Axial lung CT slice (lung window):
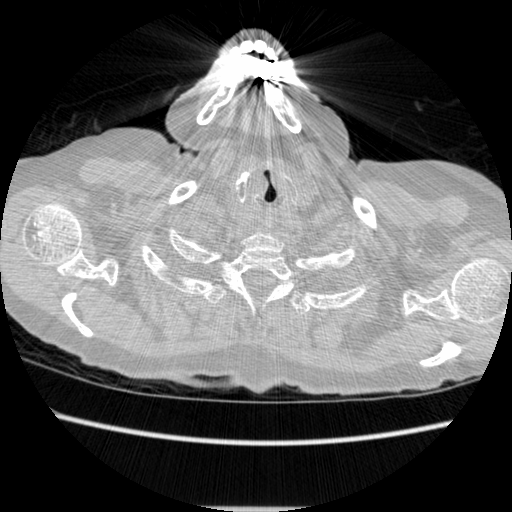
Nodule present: no